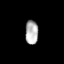
Tissue: lung
Cell type: Others
Senescence score: 0.2403
Nuclear area (px): 306
Mean DAPI intensity: 175.278